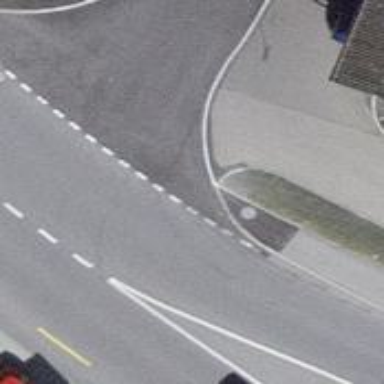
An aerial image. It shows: Unmarked crossing on footway.